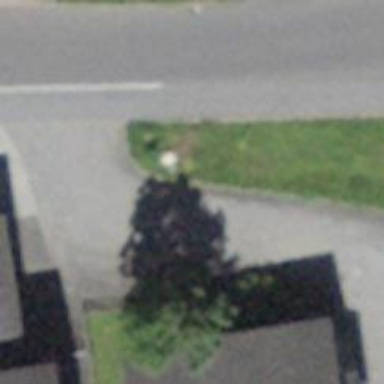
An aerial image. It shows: Single tag "natural: tree."